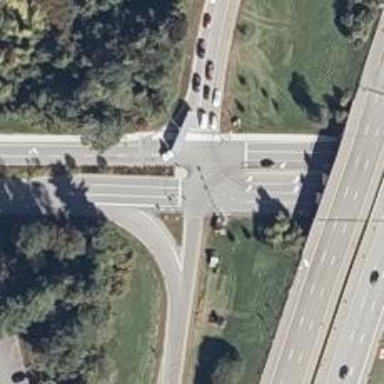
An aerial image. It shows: Secondary link road.